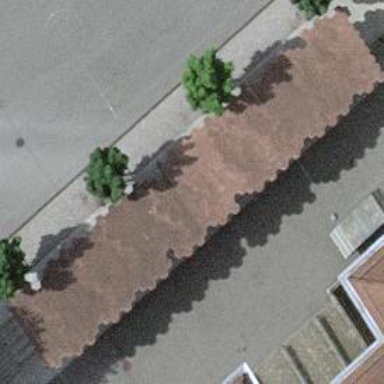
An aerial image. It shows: View of roof of building.